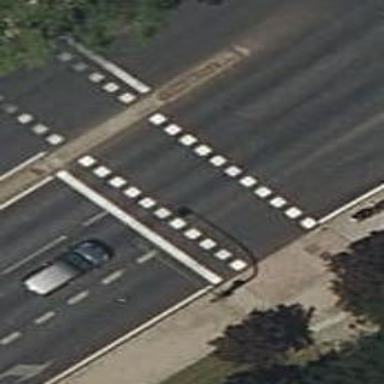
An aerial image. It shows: Crossing with traffic signals.